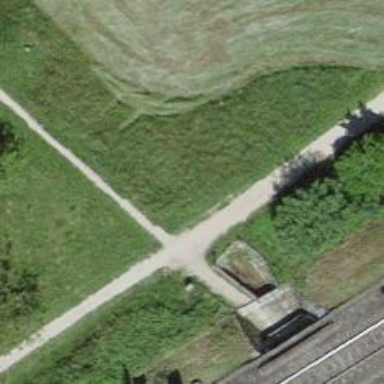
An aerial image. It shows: Footway with gravel surface of grade2.